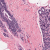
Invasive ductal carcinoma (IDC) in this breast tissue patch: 0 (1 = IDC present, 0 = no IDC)